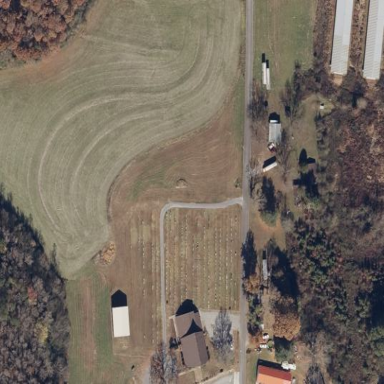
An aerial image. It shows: Graveyard area designated as cemetery.